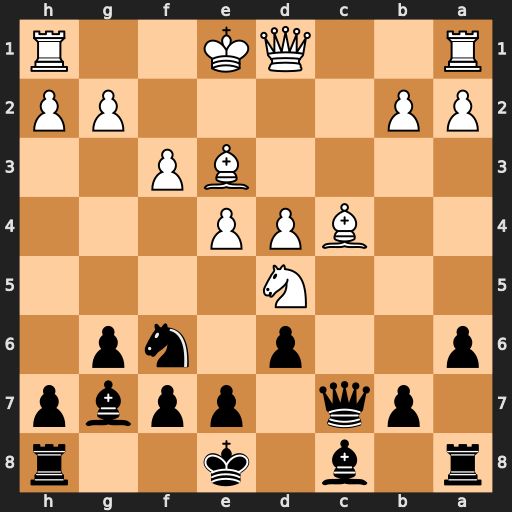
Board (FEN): r1b1k2r/1pq1ppbp/p2p1np1/3N4/2BPP3/4BP2/PP4PP/R2QK2R
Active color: b
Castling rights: KQkq
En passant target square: -
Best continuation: Qxc4 Rc1 Nxd5 Rxc4 Nxe3